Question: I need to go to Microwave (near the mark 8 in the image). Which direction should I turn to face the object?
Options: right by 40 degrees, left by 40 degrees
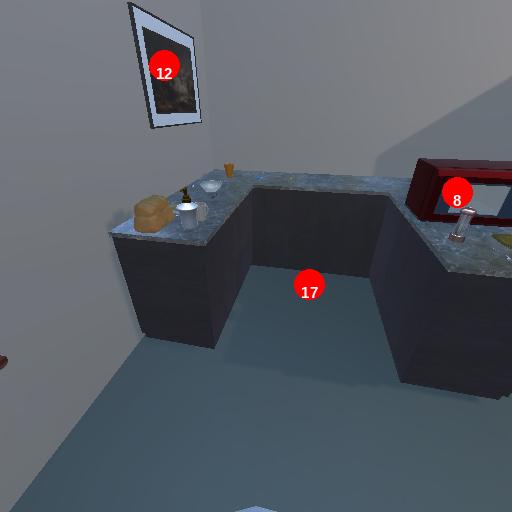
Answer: right by 40 degrees